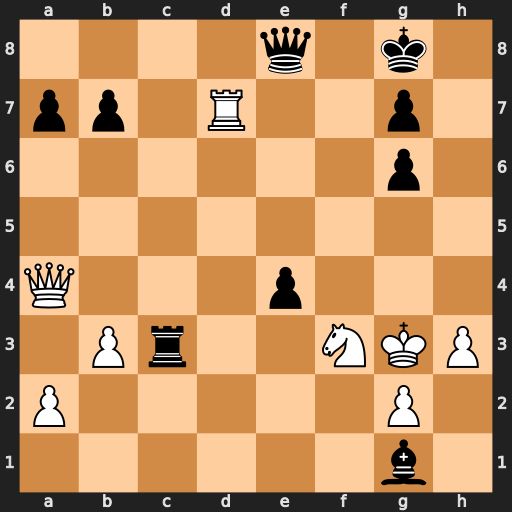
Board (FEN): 4q1k1/pp1R2p1/6p1/8/Q3p3/1Pr2NKP/P5P1/6b1
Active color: w
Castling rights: -
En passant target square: -
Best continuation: Rxg7+ Kxg7 Qxe8